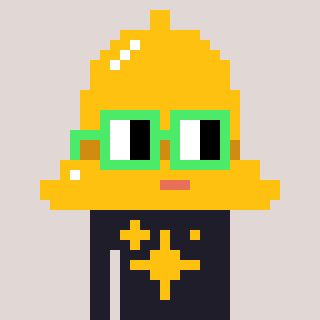
a pixel art character with square light green glasses, a bell-shaped head and a grayscale-colored body on a warm background